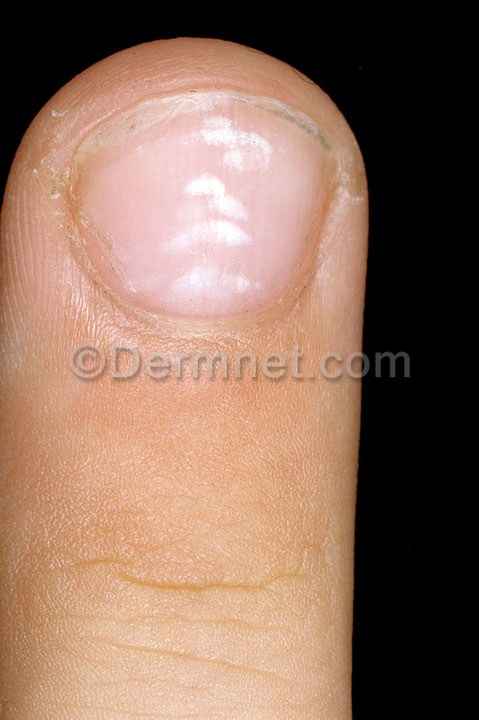
Disease: Nail Fungus and other Nail Disease